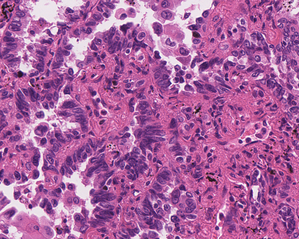
Tumor epithelial tissue: yes
Tumor-associated stroma tissue: yes
Normal tissue: no